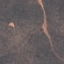
Land use / land cover: HerbaceousVegetation